Interaction volume radius: 10 \u00c5
Interaction volume height: 10 \u00c5
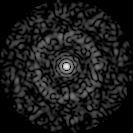
Disorder parameter: 0.8559